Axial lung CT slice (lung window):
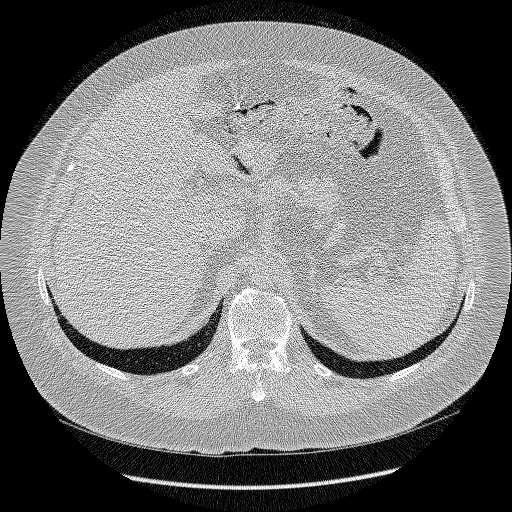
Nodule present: no